Question: I'm constructing the basis of a game and when the character hits an NPC, I want a number to float around the player for a second or two. The problem I'm having is when I try to draw the number following a parabolic equation, all that gets drawn is the number in a diagonal line, as seen below.

The equation I want it to follow is 'x^2/50 + 2x', from x=0 to x=100.
Here is the code I've made.
'''
for(int x=0; x<100; x++) {
g.drawString("5", x, ((x^2)/50) + (2*x));
}
'''
I've adjusted the equation in multiple ways so that the line is wider and skinnier, but still having no luck. Any ideas about where I'm going wrong?
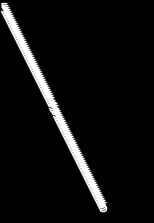
Answer: If your question is why are you not getting a parabola, the reason is that in Java the way you say "x squared" is
'''
x * x
'''
and not
'''
x ^ 2
'''
The later does a binary exclusive or with 2. Not what you want.